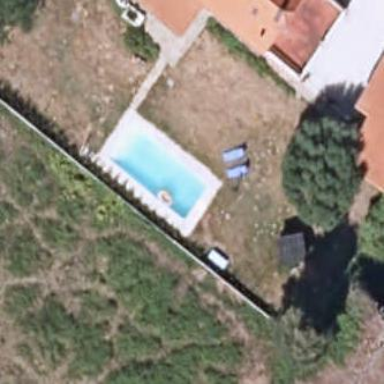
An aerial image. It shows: Swimming pool located in leisure land.